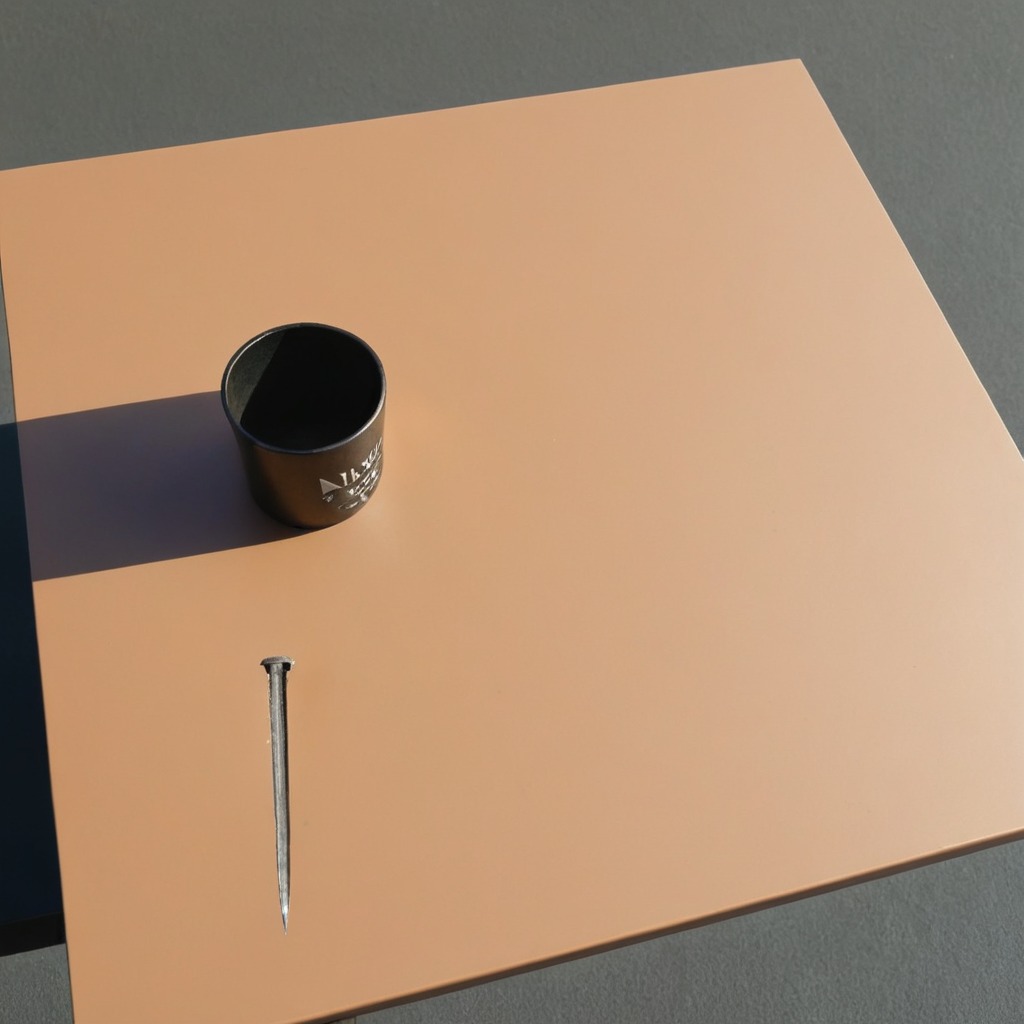
A iron nail is lying on a clean utility table in a temporary outdoor tool station afternoon light present textured surface.